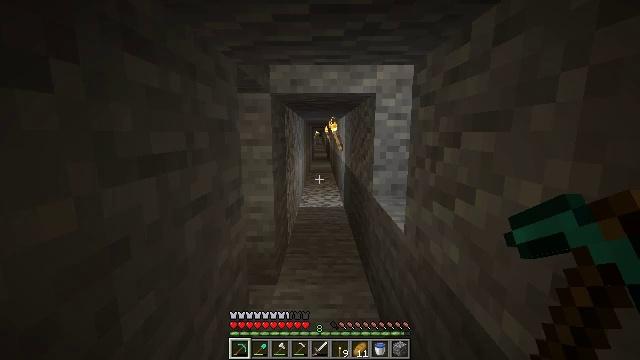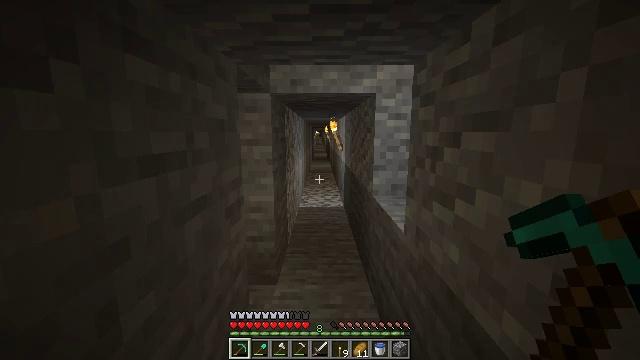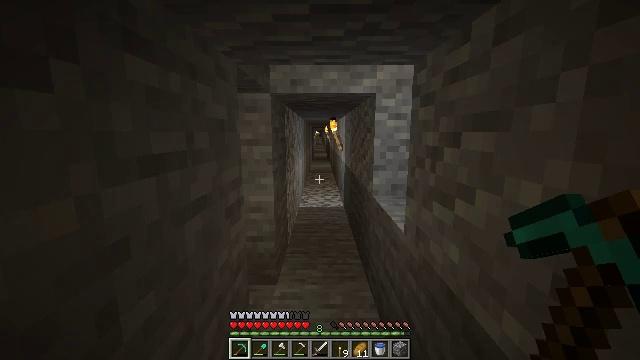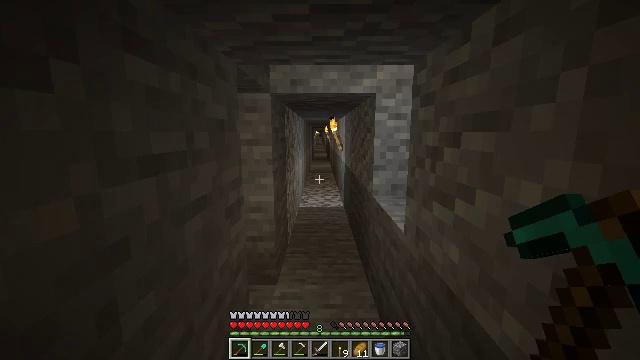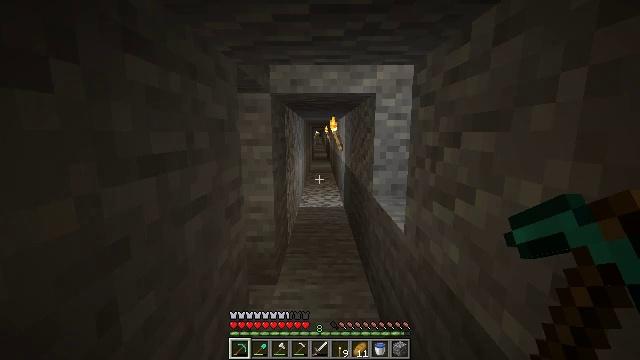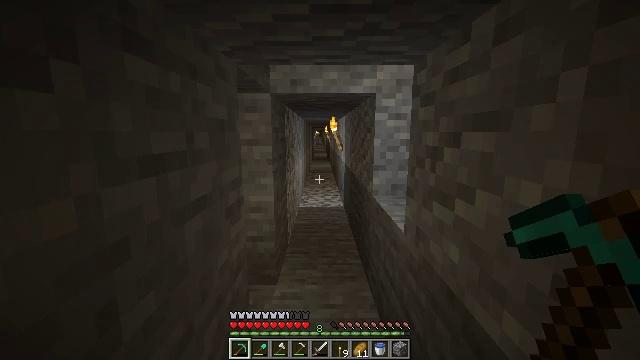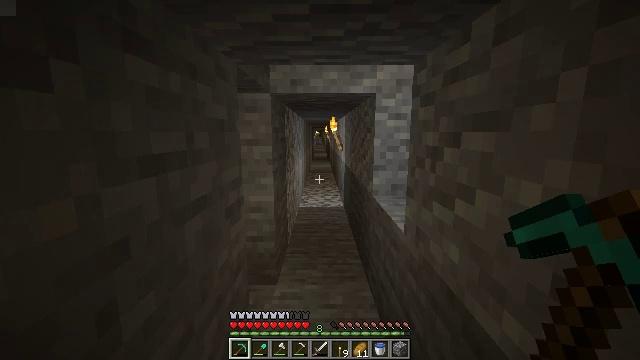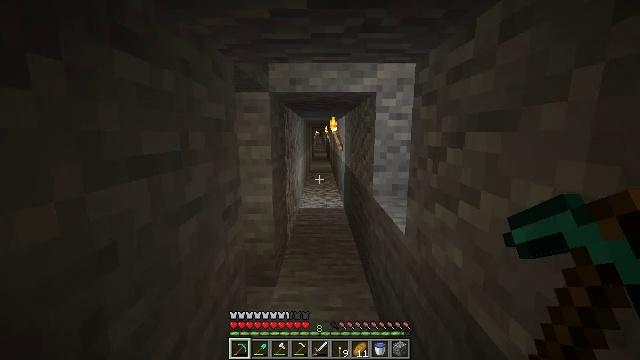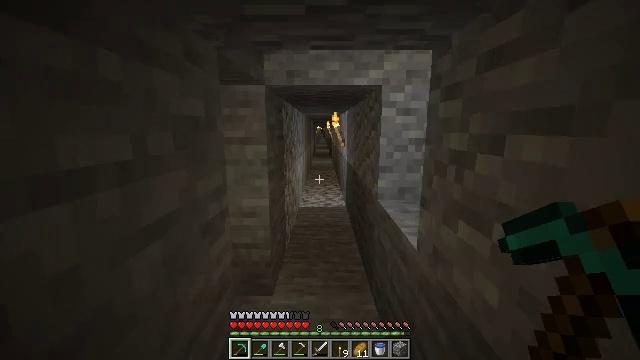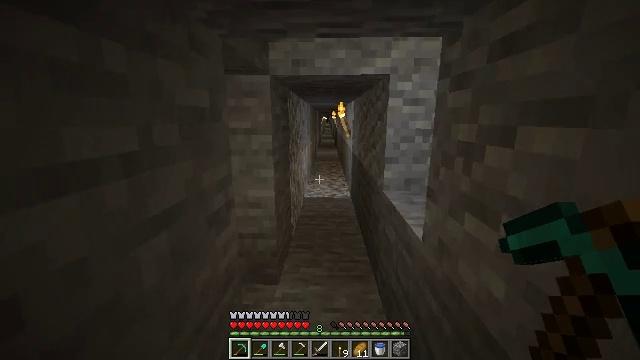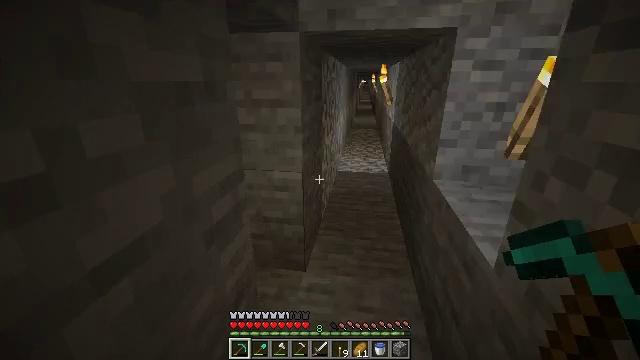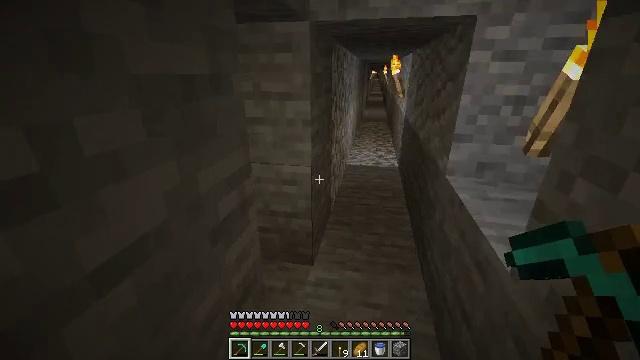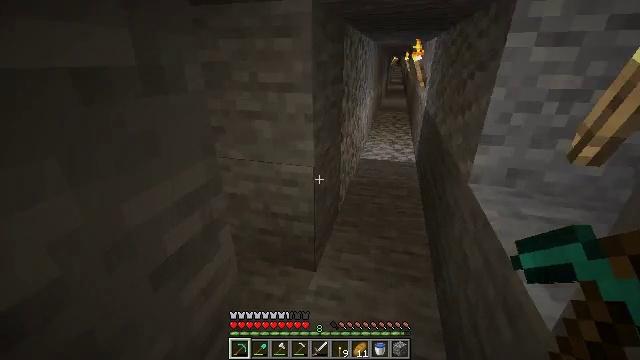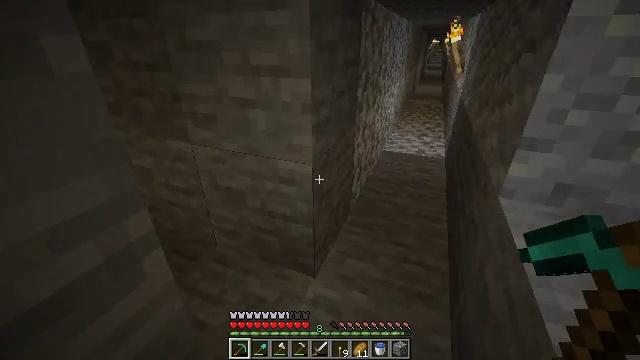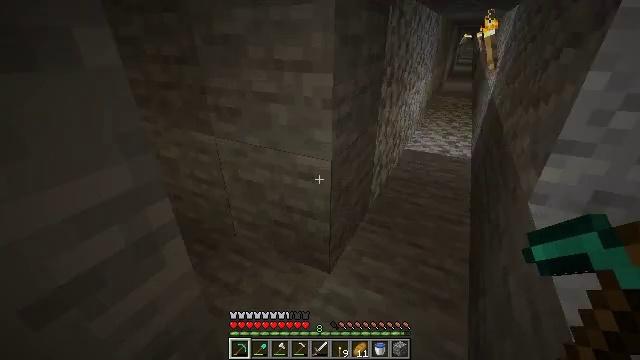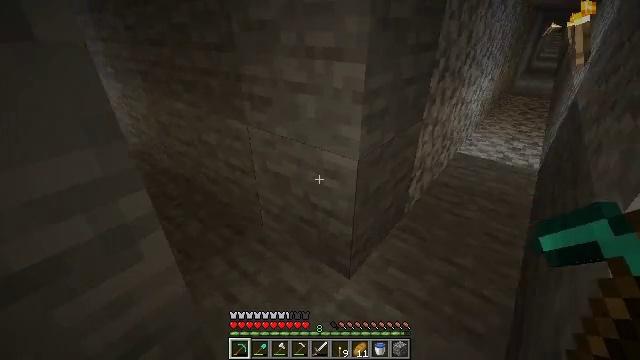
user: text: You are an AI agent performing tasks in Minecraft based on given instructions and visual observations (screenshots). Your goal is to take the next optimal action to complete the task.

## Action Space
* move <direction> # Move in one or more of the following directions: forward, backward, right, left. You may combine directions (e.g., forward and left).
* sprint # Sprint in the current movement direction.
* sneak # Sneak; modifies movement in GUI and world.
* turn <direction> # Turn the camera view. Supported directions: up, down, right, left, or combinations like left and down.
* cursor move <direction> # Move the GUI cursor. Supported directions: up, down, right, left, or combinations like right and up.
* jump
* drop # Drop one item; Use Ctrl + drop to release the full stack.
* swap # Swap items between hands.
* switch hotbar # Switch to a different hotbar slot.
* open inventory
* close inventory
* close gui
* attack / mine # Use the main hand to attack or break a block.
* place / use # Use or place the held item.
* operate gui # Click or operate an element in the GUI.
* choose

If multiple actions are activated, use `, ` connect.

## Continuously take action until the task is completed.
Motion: motion action
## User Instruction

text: Put your materials in the crafting grid to make an enchanting table.
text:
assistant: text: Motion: no_op
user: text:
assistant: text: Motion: no_op
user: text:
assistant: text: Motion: no_op
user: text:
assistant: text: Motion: no_op
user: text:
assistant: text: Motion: no_op
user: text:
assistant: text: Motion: no_op
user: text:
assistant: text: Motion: move forward
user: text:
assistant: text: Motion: move forward
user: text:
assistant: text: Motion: move forward, turn left and down
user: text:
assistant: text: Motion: move forward, turn left and down
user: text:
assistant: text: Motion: move forward and move right, turn left and down
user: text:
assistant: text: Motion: move forward and move right, turn left and down
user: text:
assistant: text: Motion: move forward and move right, turn left and down
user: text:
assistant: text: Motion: move forward and move right, turn left
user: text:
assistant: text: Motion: move forward and move right, turn left and down
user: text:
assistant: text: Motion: move forward and move right, turn left
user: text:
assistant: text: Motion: move forward and move right, turn left
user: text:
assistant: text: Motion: move right, turn left
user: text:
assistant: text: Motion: turn left
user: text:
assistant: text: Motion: no_op
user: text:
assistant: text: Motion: no_op
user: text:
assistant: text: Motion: no_op
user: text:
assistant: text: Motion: no_op
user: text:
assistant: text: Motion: no_op
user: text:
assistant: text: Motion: no_op
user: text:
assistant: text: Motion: turn right and up
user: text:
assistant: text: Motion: turn right and up
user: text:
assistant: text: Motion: turn right and up
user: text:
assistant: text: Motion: turn right and up
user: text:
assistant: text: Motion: turn right and up